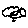
Label: bird